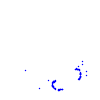
Particle: proton